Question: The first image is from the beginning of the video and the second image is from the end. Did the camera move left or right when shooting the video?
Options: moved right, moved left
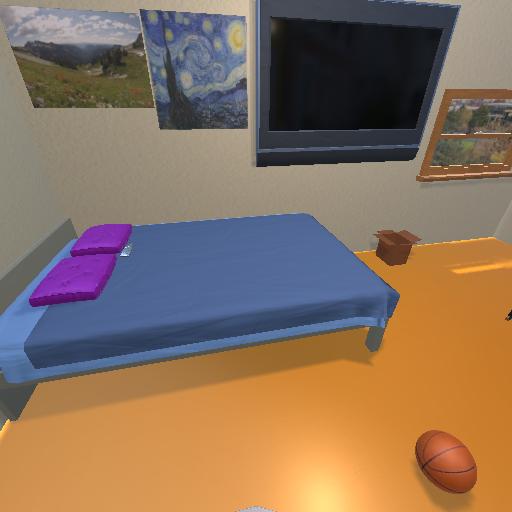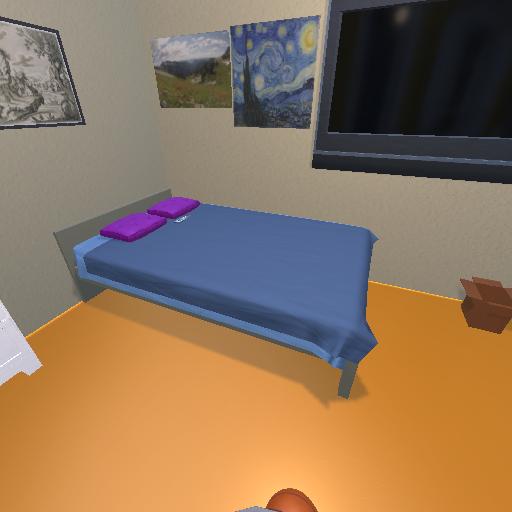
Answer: moved right